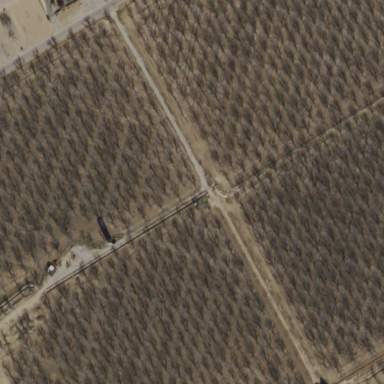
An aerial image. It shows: Orchard.